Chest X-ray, PA view. Patient: 75 years old, sex M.
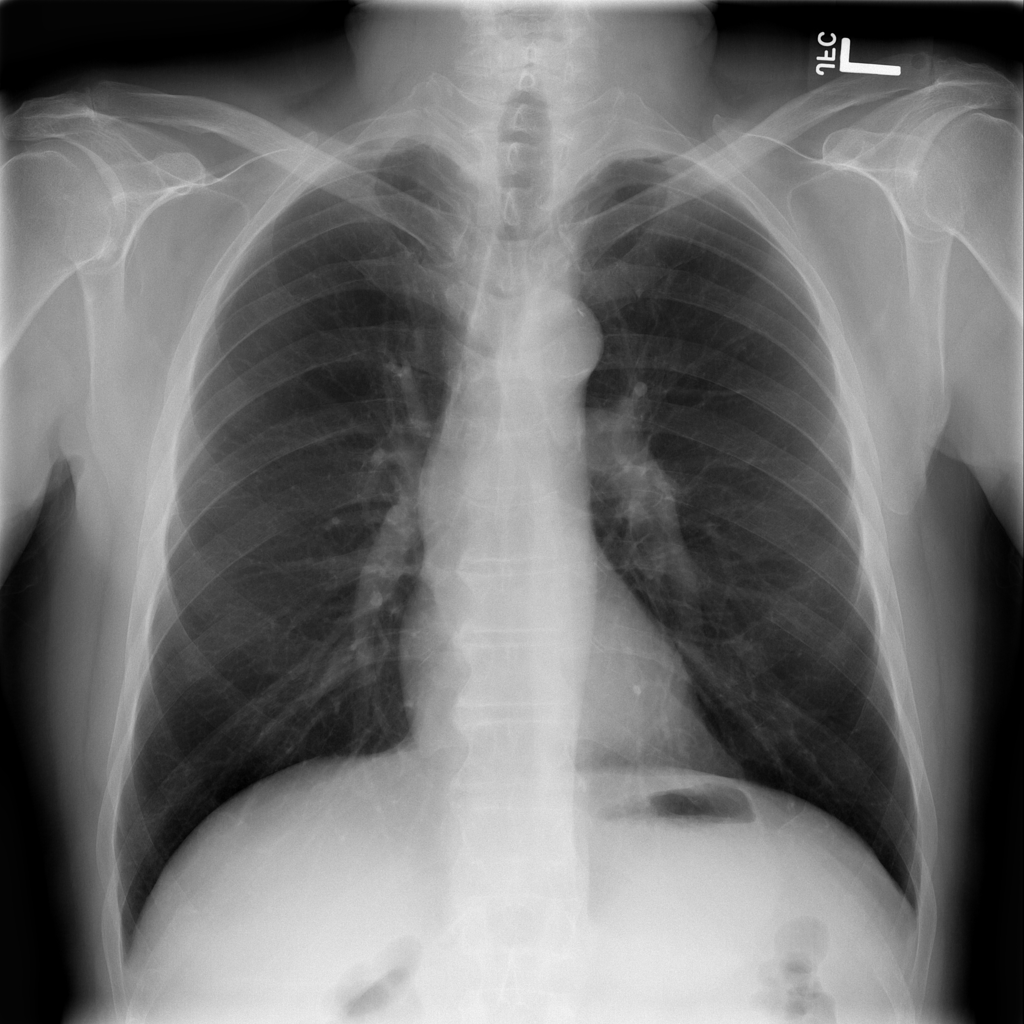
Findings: No Finding